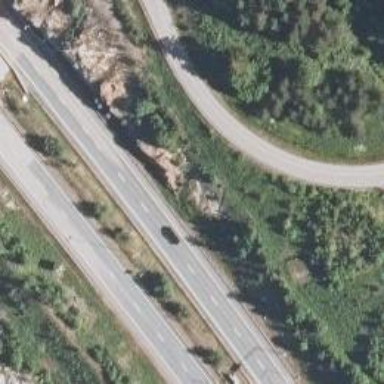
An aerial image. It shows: Asphalt motorway.